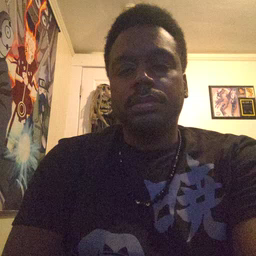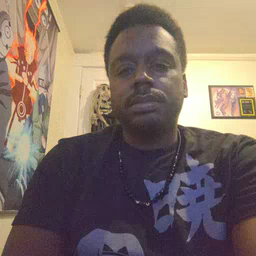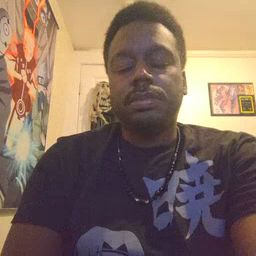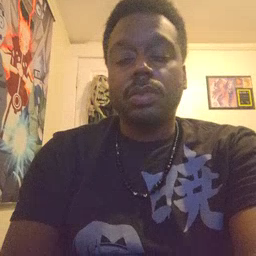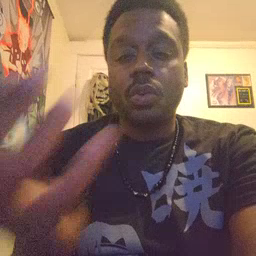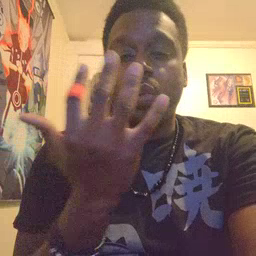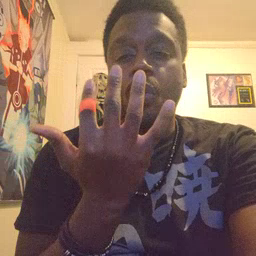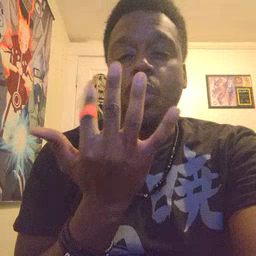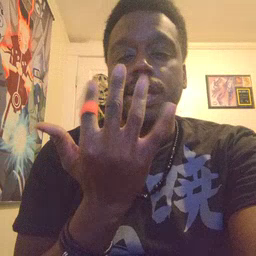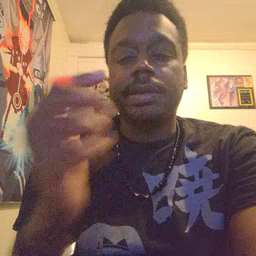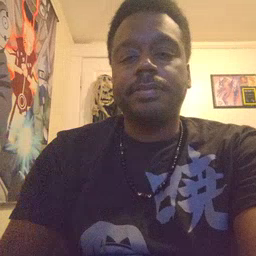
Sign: wait